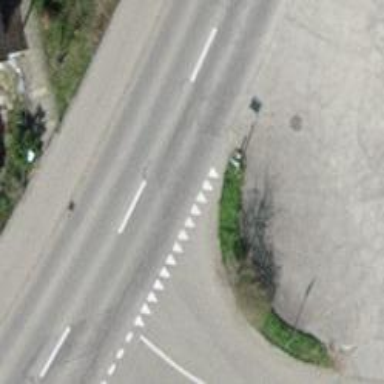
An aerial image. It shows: Bus stop with platform for public transport.